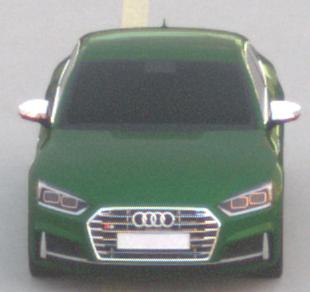
Make: Audi
Model: S5 Sportback
Detailed model: 8T Facelift
Model produced from: 2011
Model produced until: 2016
Doors: 5
Color: green
Road condition: dry road
Daytime: sunrise or sunset
Contrast: medium contrast